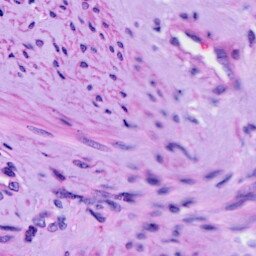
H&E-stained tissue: Cervix